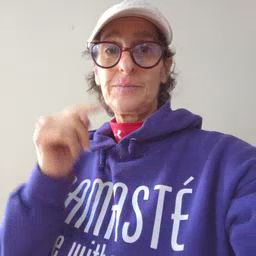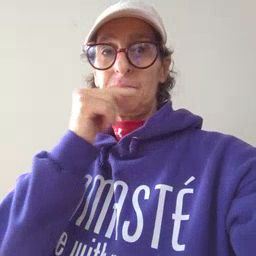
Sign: toothbrush